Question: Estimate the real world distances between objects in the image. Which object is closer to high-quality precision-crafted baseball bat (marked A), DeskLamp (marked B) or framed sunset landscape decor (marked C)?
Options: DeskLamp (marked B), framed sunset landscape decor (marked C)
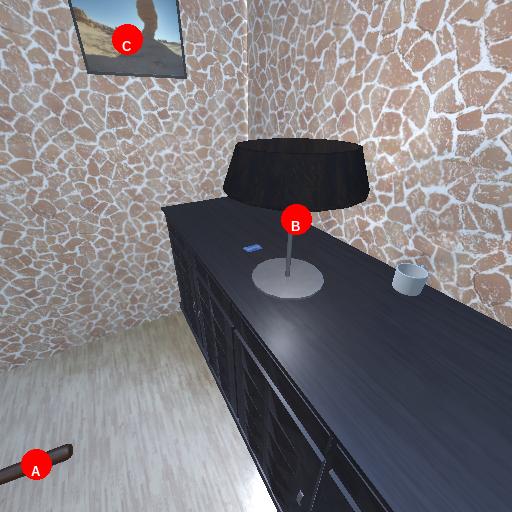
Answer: DeskLamp (marked B)